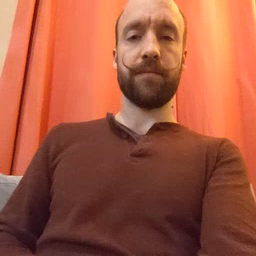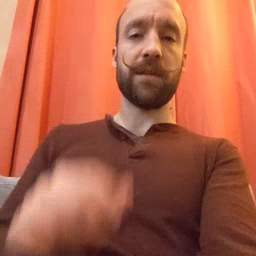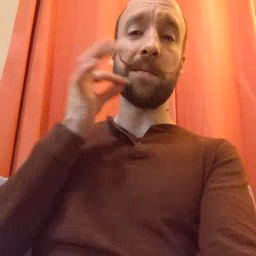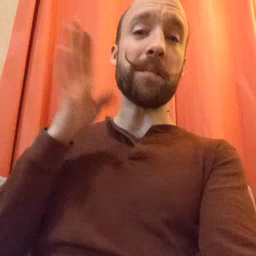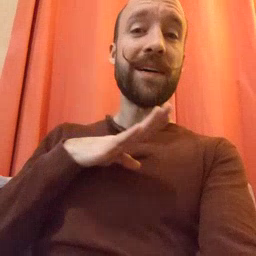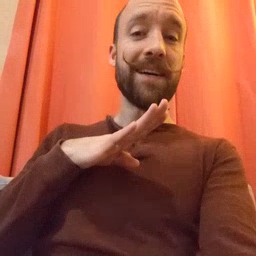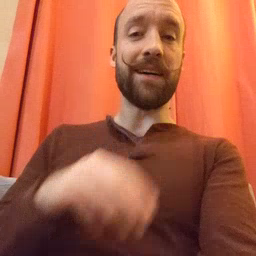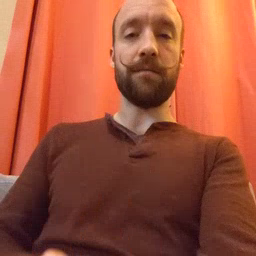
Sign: bee